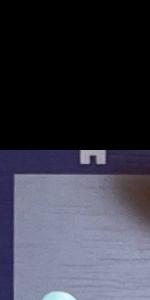
Label: Empty